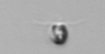
Label: Pyramimonas